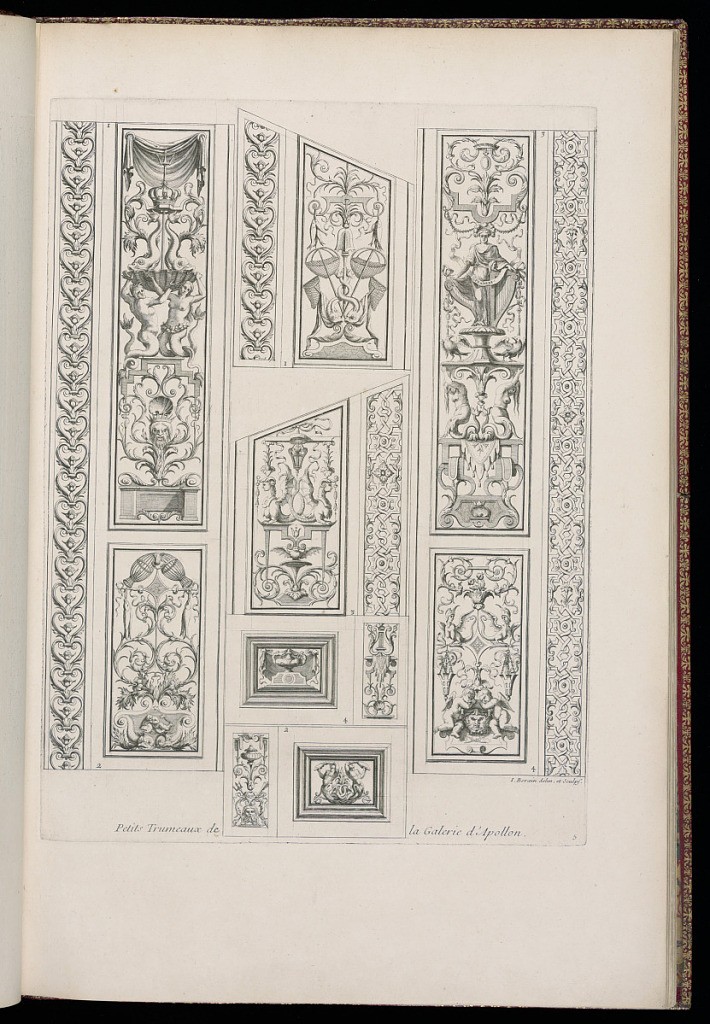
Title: Petits Trumeaux de la Galerie d’Apollon
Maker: Jean Bérain the Younger, French, 1674 – 1726
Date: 1710
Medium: Etching on laid paper
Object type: Bound print
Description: Fifth plate from a series of prints depicting the ornament and interiors of the King's apartment at the Royal palaces of the Louvre and the Tuileries, part of the Cabinet du Roi (King's Cabinet) series published by the Imprimerie Royale. The plate illustrates six sections of ornamental panelling between doors or windows in the Gallery of Apollo at the Louvre. Each panel is numbered. The panels are ornamented with grotesque and arabesque motifs, including strapwork, fleurons, rosettes, masks, acanthus leaves, shells, dolphins, fish, nets, mermen and mermaids, a crown, triton, cupids, and mythological figures. The plate is titled, signed, and numbered